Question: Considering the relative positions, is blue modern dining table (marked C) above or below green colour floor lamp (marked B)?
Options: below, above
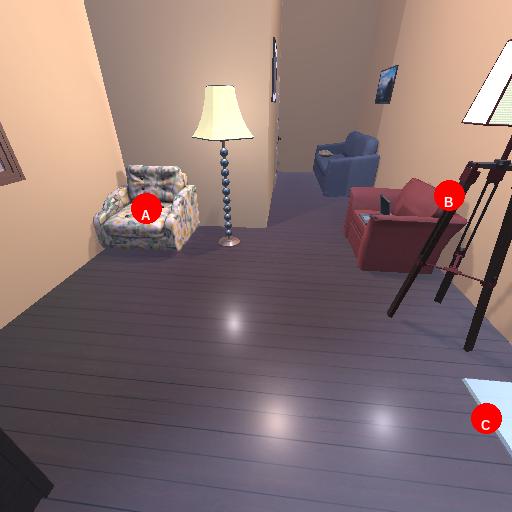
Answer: below